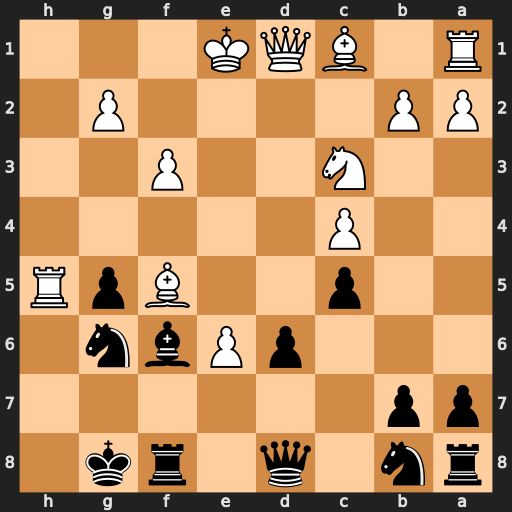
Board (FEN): rn1q1rk1/pp6/3pPbn1/2p2BpR/2P5/2N2P2/PP4P1/R1BQK3
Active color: b
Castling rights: Q
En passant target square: -
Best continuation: Bxc3+ bxc3 Rxf5